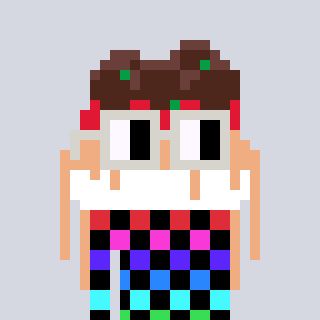
a pixel art character with square light gray glasses, a spaghetti-shaped head and a cold-colored body on a cool background